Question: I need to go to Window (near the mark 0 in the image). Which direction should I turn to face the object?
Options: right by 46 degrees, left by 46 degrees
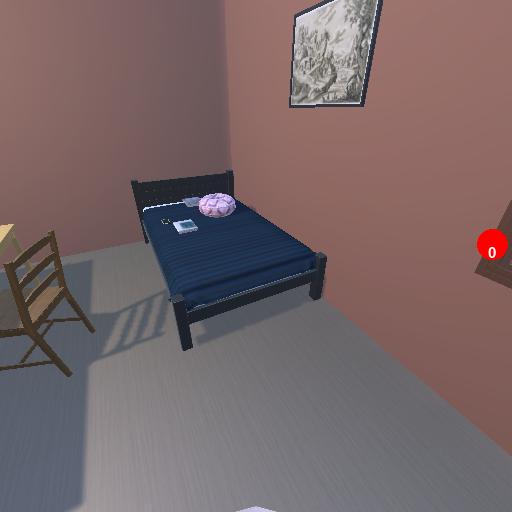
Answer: right by 46 degrees